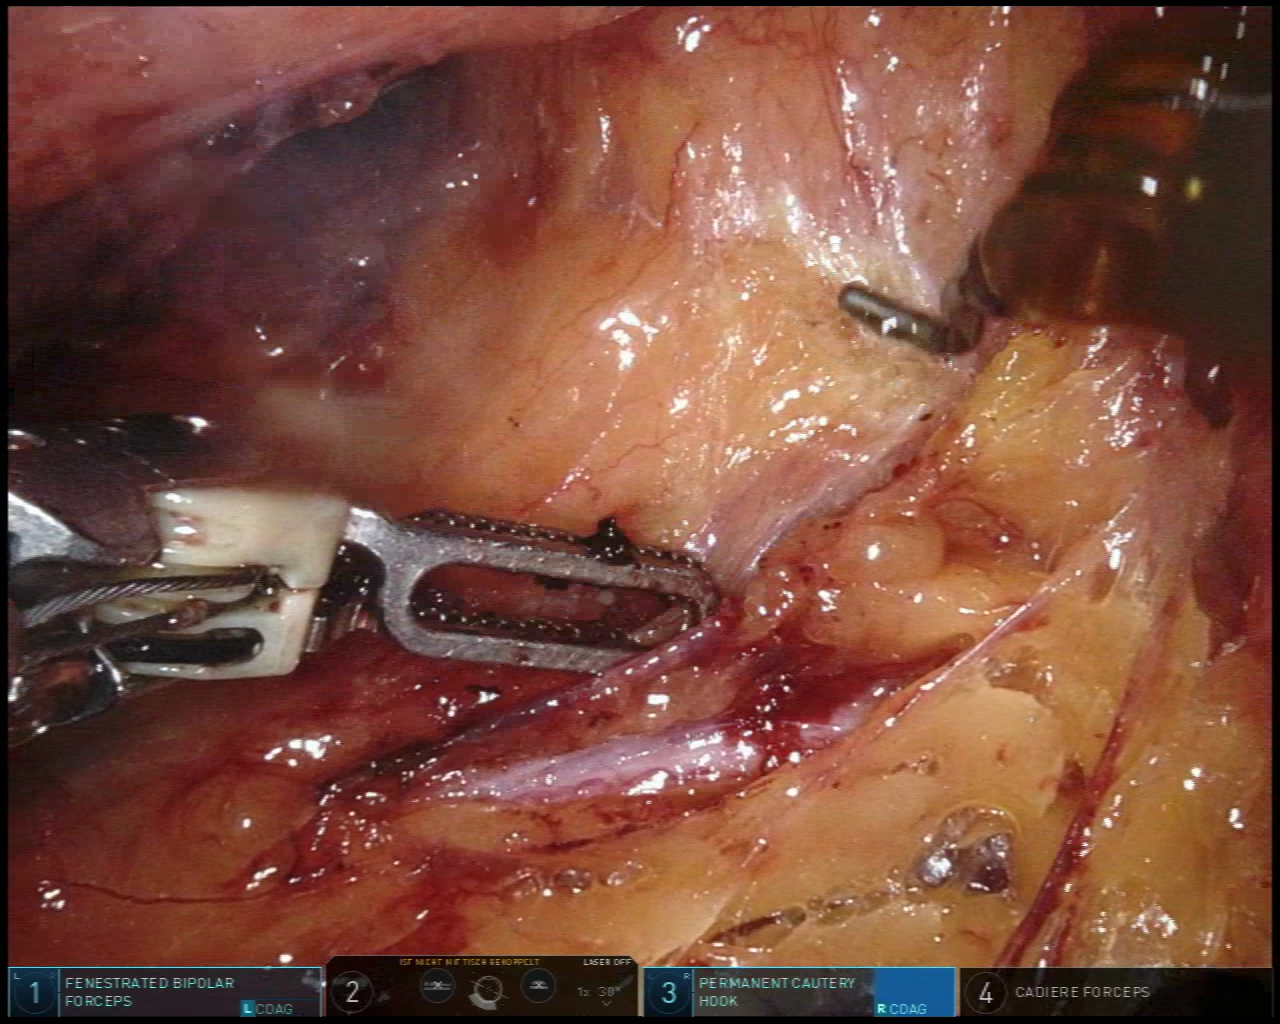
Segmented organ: ureter
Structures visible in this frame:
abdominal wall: no
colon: no
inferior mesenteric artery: no
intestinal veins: no
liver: no
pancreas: no
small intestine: no
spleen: no
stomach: no
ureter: yes
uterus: no
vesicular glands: no